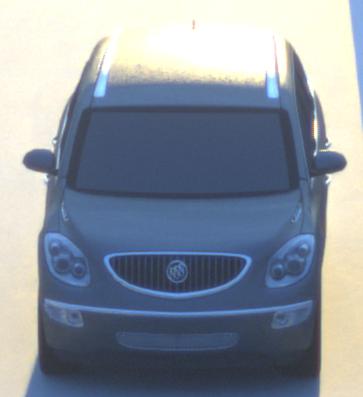
Make: Buick
Model: Enclave
Detailed model: GMT967
Model produced from: 2007
Model produced until: 2017
Doors: 5
Color: gray
Road condition: dry road
Daytime: sunrise or sunset
Contrast: medium contrast